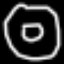
Label: donut